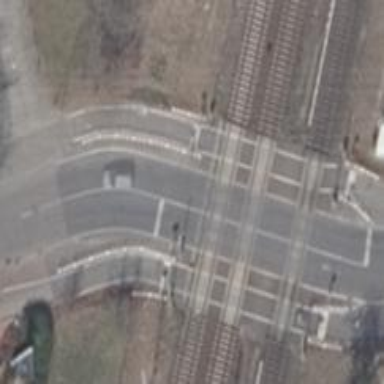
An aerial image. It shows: Railway crossing with full barrier.